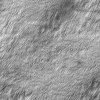
Atmospheric dust classification: not_dusty